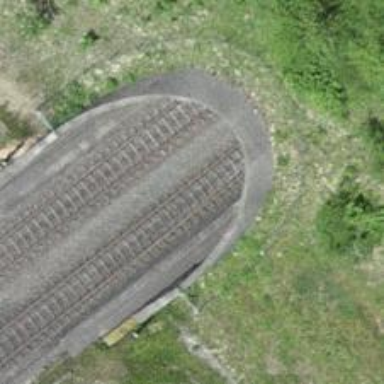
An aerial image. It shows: Railway tunnel with electrified contact lines. It has single track running through it.